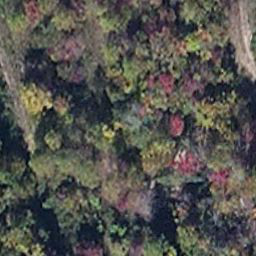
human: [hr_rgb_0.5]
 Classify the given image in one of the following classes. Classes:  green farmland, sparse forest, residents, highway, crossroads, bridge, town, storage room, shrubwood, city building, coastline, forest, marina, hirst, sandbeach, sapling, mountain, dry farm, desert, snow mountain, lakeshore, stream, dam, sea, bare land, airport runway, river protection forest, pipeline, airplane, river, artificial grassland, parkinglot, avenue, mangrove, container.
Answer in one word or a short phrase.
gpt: mangrove